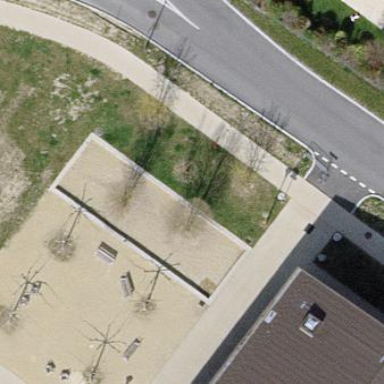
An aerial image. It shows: Pedestrian road.